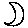
Label: moon